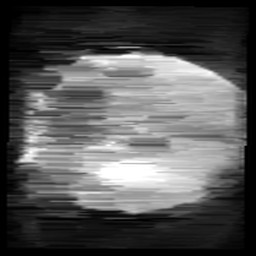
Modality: minIP
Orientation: coronal
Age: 9
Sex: male
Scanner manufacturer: siemens
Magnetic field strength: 3 T
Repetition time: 0.027 s
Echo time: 0.02 s